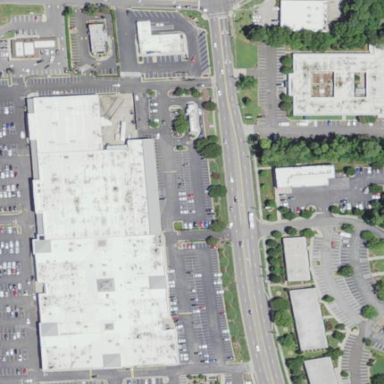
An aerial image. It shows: Retail area.